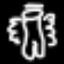
Label: angel